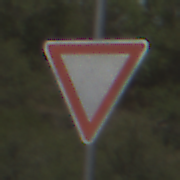
Verkehrszeichen: VorfahrtGewaehren
Umgebung: Outdoor, Nature
Tageszeit: Midday
Wetter: PartlyCloudy
Licht: Natural
Jahreszeit: NotSpecified
Kontrast: HighContrast